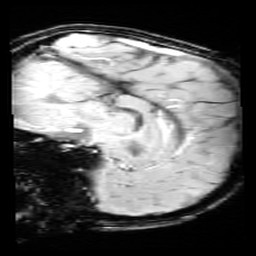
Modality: SWI
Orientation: sagittal
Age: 11
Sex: female
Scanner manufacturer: siemens
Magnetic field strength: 3 T
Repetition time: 0.027 s
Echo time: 0.02 s